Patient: sex M, age 66
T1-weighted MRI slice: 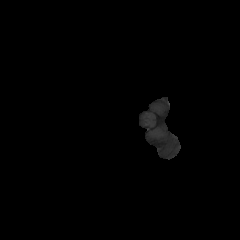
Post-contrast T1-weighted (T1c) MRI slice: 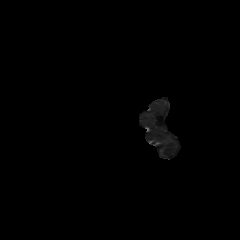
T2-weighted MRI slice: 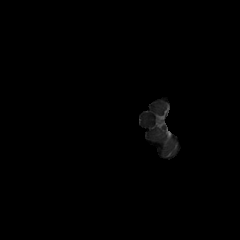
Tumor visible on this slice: no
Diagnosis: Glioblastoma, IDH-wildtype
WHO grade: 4